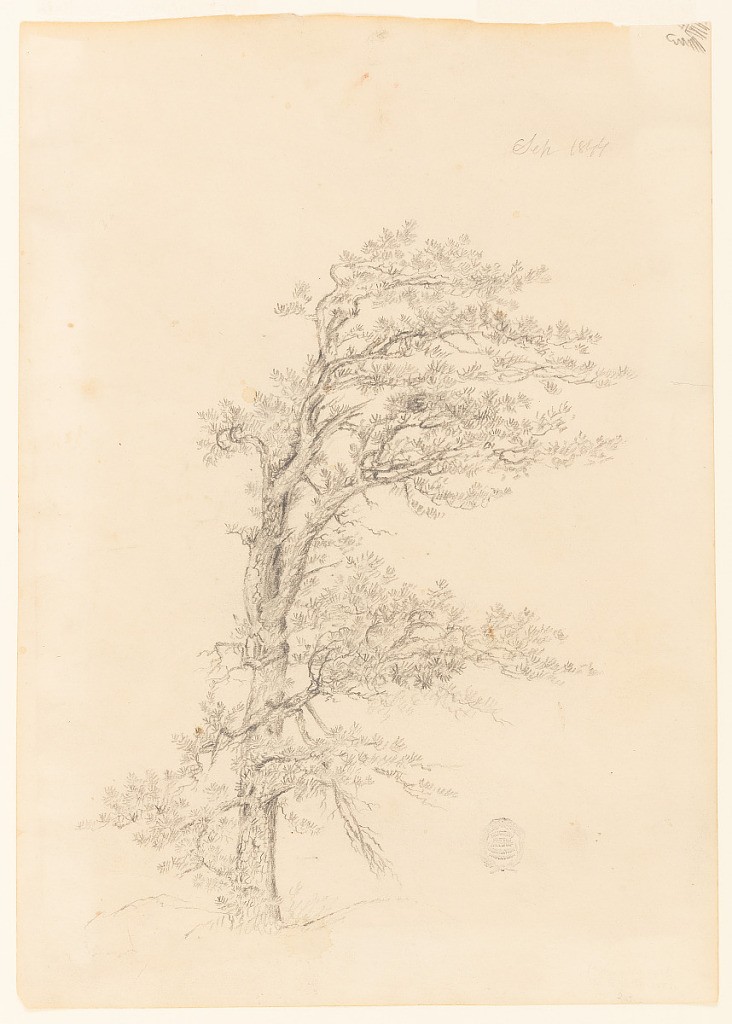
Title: A Pitch Pine, Catskill, New York
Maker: Frederic Edwin Church, American, 1826–1900
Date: September 1844
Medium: Graphite on off-white wove paper; verso: graphite
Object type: Drawing
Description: Botanical sketch showing a view of a twisted pitch pine tree, likely near the location of the former Catskill Mountain House, above the village of Catskill, New York. Positioned along the leaf's vertical axis at center, the tree is windswept, as its contorted branches predominantly grow to the right. Each needle, seemingly, is rendered.

Verso: Mixed sketches of a seated dog--possibly Thomas Cole's dog, Tiger--viewed in left profile at left, and ferns growing out of a boulder or embankment, at right.